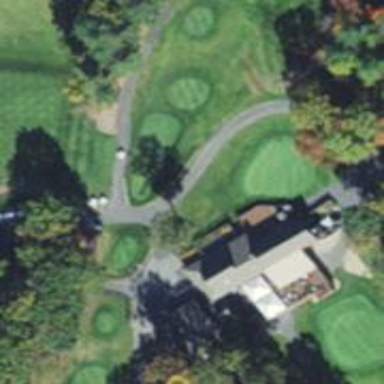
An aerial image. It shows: Area with grass used as rough in golf course.